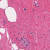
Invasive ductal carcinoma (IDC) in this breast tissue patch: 0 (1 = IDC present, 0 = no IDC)